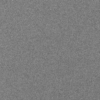
Label: dusty